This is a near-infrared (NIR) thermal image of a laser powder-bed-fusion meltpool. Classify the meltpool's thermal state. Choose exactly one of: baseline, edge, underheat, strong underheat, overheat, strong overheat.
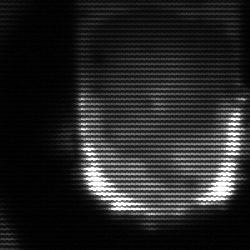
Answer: baseline